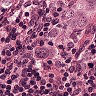
Metastatic tissue present: yes